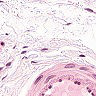
Metastatic tissue present: no